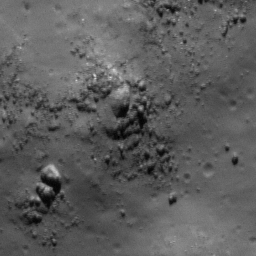
Pit: Lalande 2
Host crater: Lalande
Host type: impact_melt
Lunar coordinates: latitude -4.495, longitude 351.499